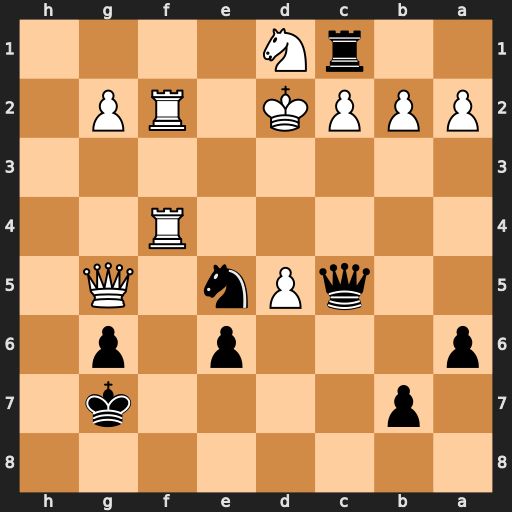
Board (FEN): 8/1p4k1/p3p1p1/2qPn1Q1/5R2/8/PPPK1RP1/2rN4
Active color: b
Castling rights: -
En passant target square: -
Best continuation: Qxc2+ Ke3 Qd3#